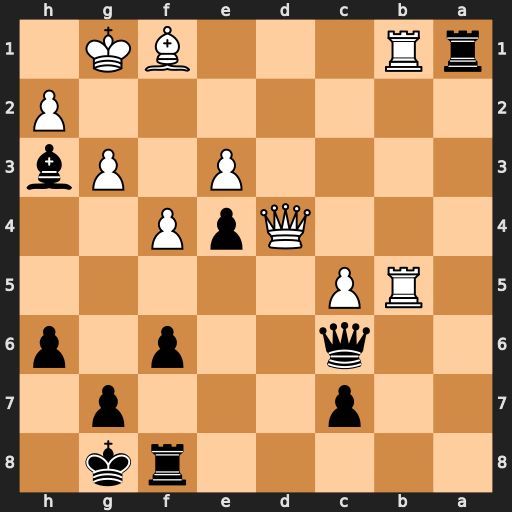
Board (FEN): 5rk1/2p3p1/2q2p1p/1RP5/3QpP2/4P1Pb/7P/rR3BK1
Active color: b
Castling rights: -
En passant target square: -
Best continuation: Bxf1 Rxa1 Bxb5